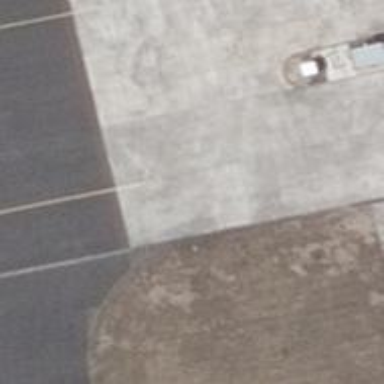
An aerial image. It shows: Taxiway edge marked with aviation lights.